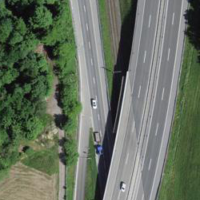
EUNIS habitat code: 57
Species observed at this site:
Plantago major